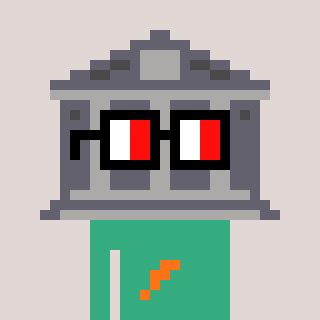
a pixel art character with square glasses with black frames and red eyes, a bank-shaped head and a teal-colored body on a warm background